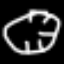
Label: clock